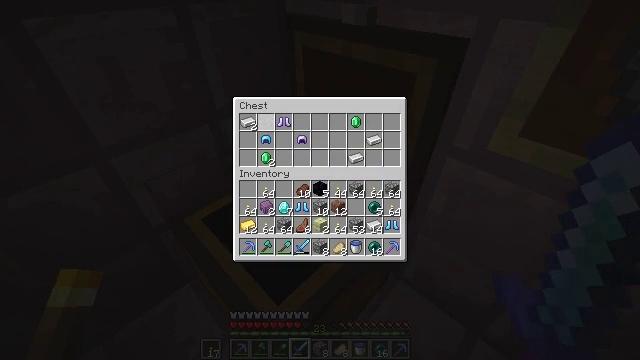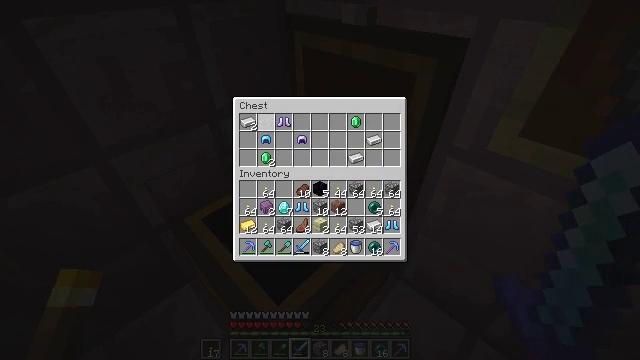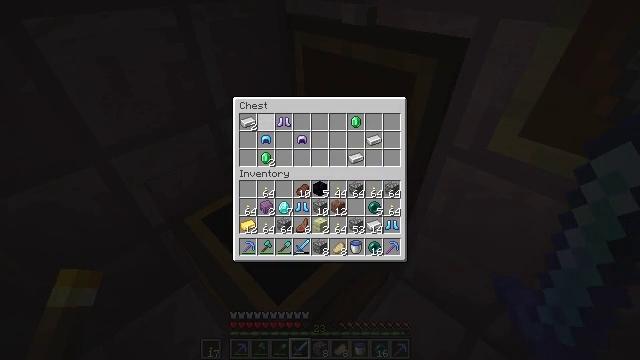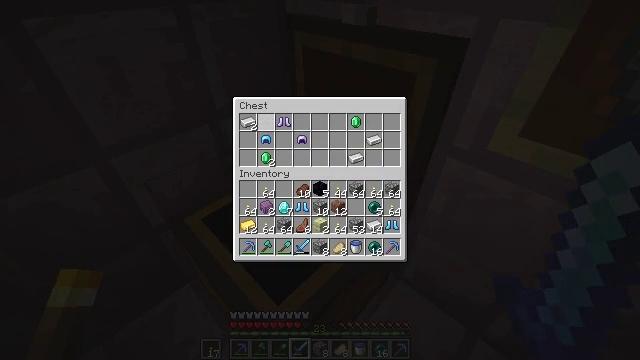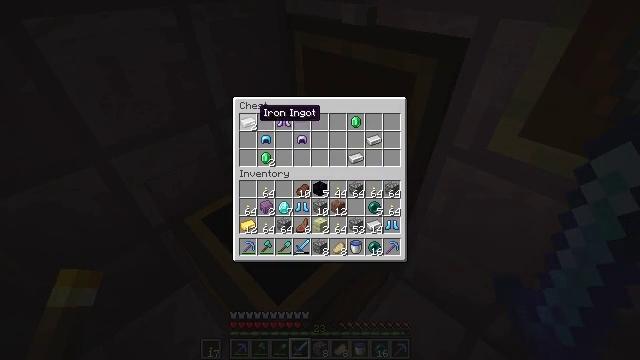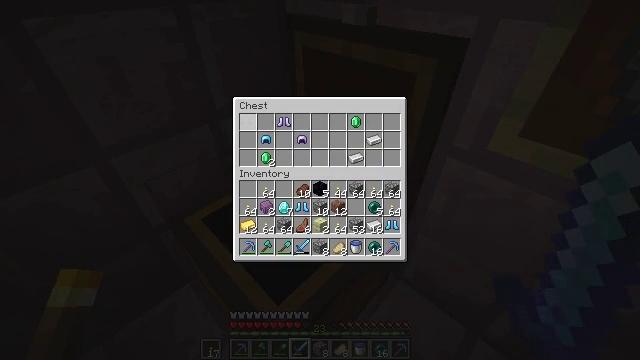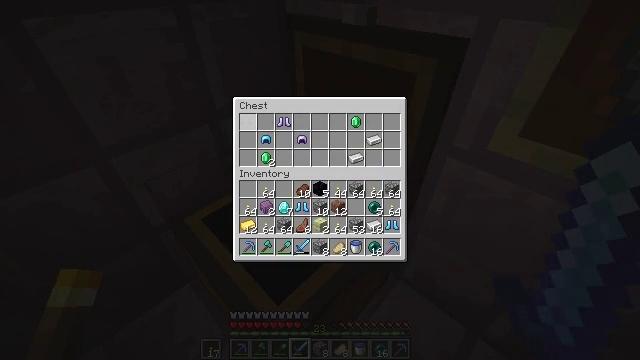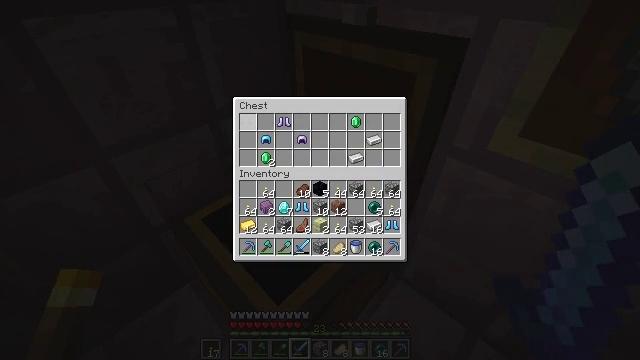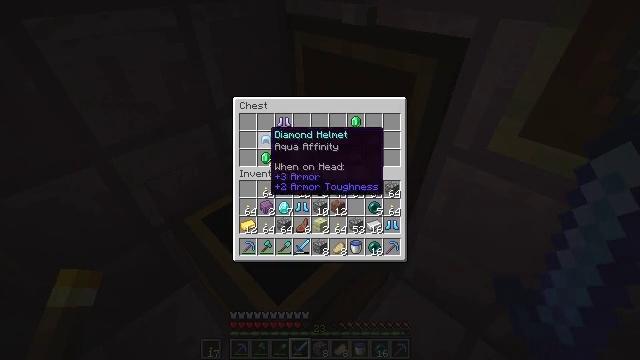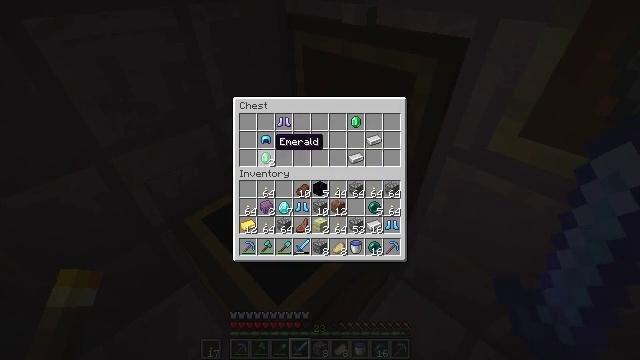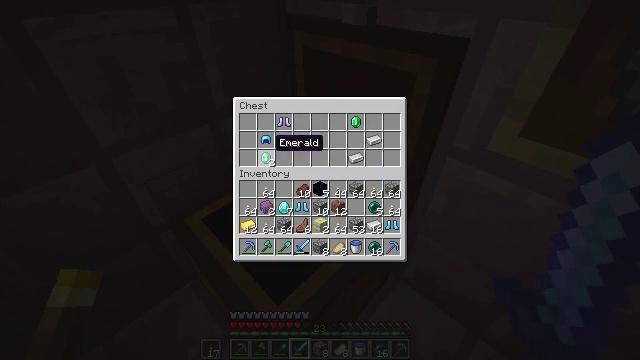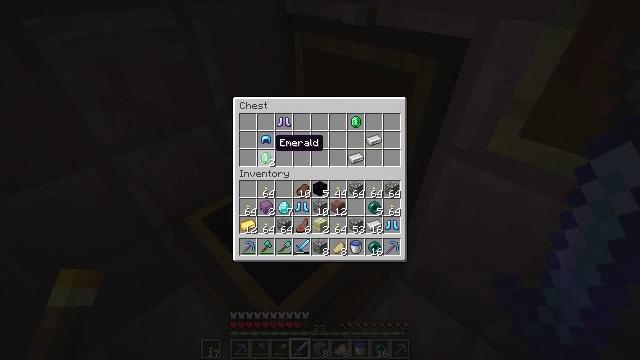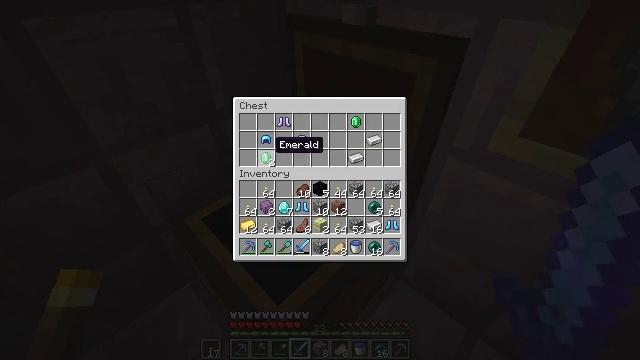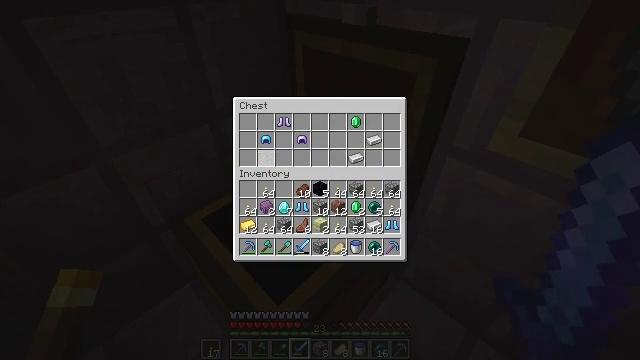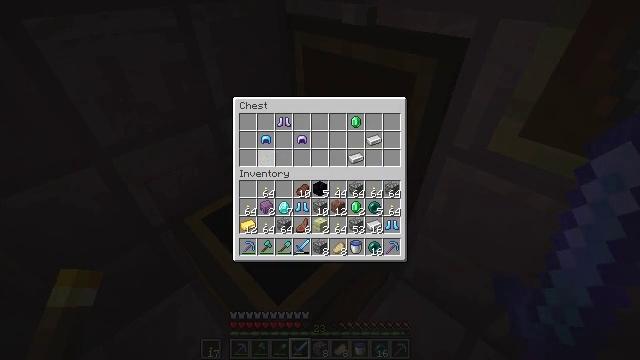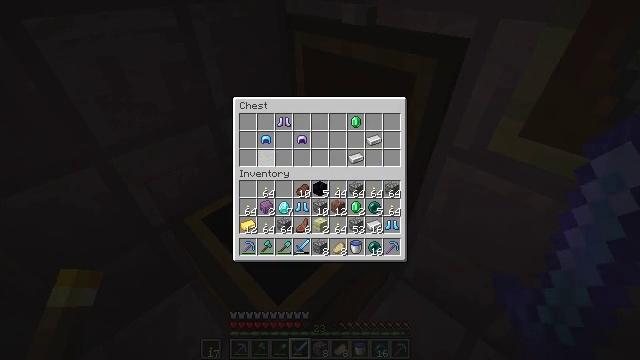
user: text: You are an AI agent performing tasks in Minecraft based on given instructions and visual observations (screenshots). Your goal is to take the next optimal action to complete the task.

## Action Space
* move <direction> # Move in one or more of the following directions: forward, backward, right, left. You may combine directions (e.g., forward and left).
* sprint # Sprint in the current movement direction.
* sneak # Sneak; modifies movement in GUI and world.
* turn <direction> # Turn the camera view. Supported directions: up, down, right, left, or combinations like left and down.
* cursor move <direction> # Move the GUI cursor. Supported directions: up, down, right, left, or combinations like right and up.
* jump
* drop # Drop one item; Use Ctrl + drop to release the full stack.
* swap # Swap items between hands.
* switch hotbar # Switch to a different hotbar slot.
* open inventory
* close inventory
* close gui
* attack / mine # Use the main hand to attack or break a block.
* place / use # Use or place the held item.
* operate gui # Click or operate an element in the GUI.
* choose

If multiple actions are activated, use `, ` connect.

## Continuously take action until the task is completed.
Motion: motion action
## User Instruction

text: Collect the brewing stand for reuse.
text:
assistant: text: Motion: sneak, operate gui
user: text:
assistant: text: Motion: sneak, cursor move left
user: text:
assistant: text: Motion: sneak
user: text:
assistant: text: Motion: sneak
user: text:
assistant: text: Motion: sneak, operate gui
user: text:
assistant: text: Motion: sneak, operate gui
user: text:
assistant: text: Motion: sneak
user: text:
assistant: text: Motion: sneak, cursor move right and down
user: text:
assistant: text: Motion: sneak, cursor move down
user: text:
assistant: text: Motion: sneak
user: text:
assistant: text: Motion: sneak
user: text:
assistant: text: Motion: sneak
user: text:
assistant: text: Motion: sneak, operate gui
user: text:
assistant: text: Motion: sneak, operate gui
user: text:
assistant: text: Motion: sneak, operate gui
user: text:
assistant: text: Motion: sneak, cursor move right and up
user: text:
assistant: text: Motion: sneak, cursor move right and up
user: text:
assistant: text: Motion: sneak
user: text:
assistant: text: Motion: sneak
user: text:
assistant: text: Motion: sneak, cursor move up
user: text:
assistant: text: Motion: sneak
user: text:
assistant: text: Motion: sneak
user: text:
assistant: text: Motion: sneak, operate gui
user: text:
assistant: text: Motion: sneak, operate gui
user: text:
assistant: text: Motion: sneak
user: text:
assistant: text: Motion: sneak, cursor move down
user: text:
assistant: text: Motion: sneak, cursor move down
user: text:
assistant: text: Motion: sneak
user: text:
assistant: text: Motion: sneak
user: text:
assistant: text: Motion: sneak